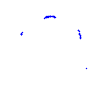
Particle: kaon